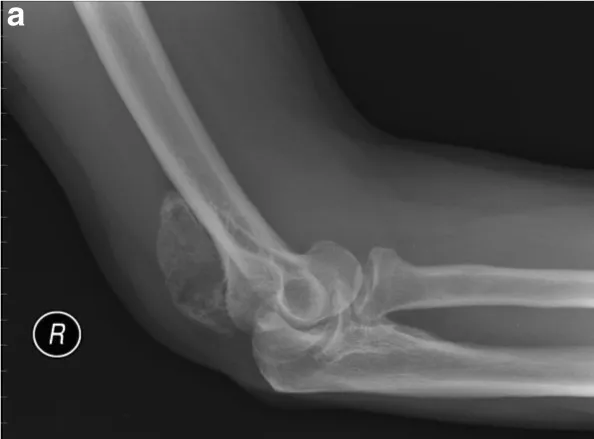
Lateral.
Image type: radiology (x_ray)